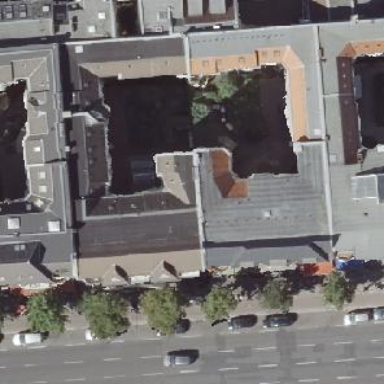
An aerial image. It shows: Building consisting of apartments with double saltbox roof shape.